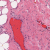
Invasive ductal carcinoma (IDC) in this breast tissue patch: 0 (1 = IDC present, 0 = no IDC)